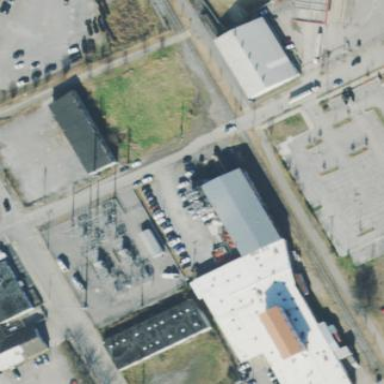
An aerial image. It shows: Outdoor distribution level power substation.